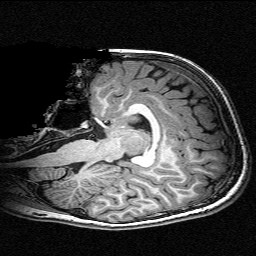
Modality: T1w
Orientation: sagittal
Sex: female
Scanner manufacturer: siemens
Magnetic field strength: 3 T
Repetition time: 2.3 s
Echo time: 0.00336 s